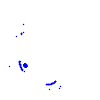
Particle: kaon